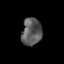
Tissue: prostate
Cell type: T cells
Senescence score: 0.316
Nuclear area (px): 539
Mean DAPI intensity: 89.44